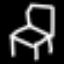
Label: chair